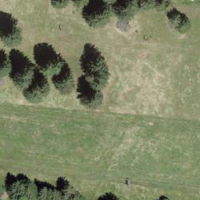
EUNIS habitat code: 25
Species observed at this site:
Caltha palustris